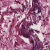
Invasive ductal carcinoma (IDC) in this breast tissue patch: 0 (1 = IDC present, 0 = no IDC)